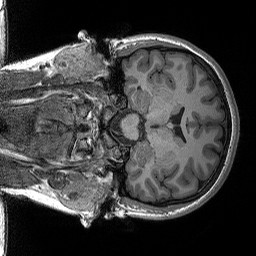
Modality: T1w
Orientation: coronal
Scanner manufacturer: siemens
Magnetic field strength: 3 T
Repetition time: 2.3 s
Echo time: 0.00298 s